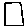
Label: square